Field crop: maize
Growth stage: 2
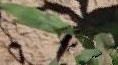
Species: maize